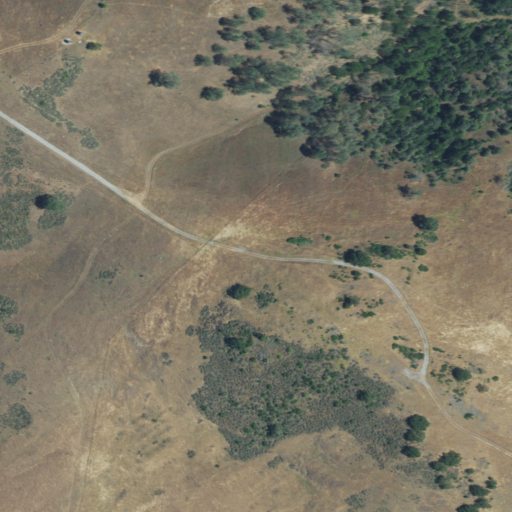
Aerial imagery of cape in California named Pigeon Point containing shrub, grassland, and mixed forest